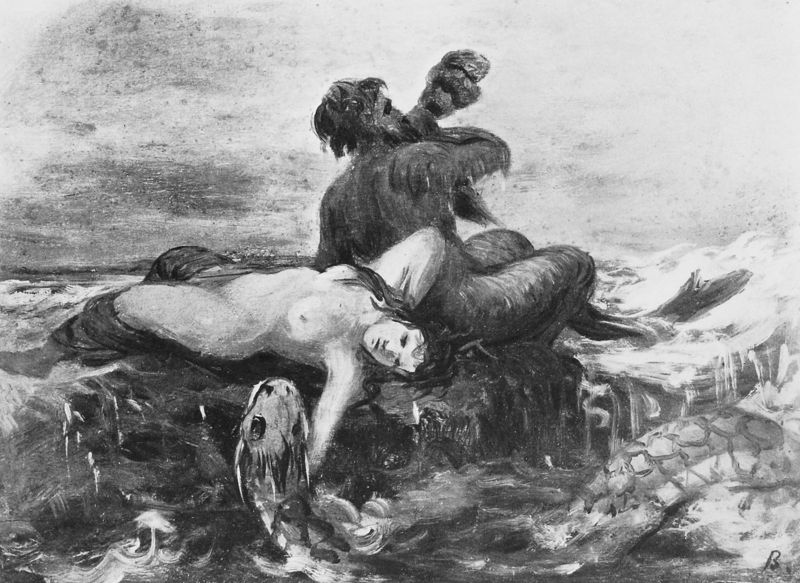
Titel: Triton und Nereide
Künstler: Arnold Böcklin
Schlagwörter: felsen, mann, meer, nackt, wasser, brust, busen, frau, horn, nass, schwanz, wellen, gicht, sturm, schlange, böcklin, meerjungfrau, muschel, flossen, poseidon, triton, seejungfrau, nereide, gorgone, meeresuntier, gorone